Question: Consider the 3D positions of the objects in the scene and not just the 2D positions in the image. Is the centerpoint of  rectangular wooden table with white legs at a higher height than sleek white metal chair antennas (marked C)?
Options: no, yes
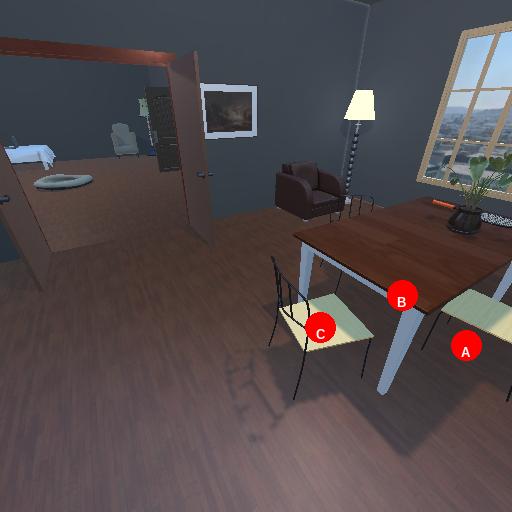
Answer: no